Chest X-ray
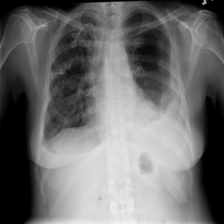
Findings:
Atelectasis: negative
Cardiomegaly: negative
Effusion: positive
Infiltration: negative
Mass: negative
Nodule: negative
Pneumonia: negative
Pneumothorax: positive
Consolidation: negative
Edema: negative
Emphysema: negative
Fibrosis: negative
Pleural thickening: negative
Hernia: negative